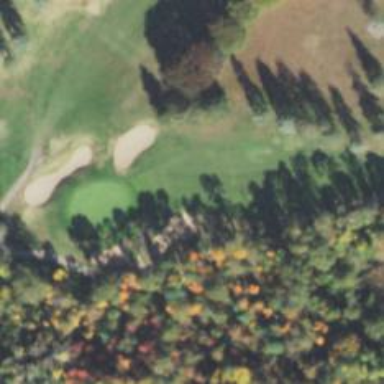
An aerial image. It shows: View of golf hole.